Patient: sex F, age 61
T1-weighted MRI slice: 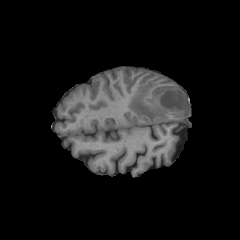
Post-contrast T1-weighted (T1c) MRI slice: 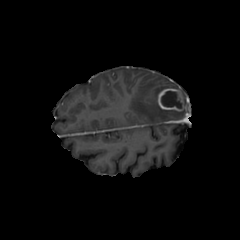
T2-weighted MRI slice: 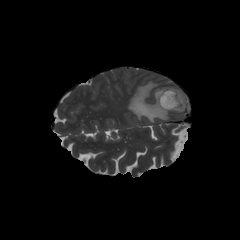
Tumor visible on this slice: yes
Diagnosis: Glioblastoma, IDH-wildtype
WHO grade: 4